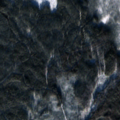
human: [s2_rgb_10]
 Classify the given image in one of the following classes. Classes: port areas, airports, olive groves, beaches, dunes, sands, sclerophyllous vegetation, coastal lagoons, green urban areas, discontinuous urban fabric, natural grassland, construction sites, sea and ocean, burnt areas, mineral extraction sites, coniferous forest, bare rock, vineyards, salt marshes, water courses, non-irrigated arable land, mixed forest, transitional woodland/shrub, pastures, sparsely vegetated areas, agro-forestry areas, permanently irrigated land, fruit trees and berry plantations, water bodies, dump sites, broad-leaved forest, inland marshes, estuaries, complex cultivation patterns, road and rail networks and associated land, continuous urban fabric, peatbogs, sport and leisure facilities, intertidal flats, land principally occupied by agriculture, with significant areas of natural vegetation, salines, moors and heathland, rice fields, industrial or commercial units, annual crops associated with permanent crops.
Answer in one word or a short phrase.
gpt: coniferous forest, transitional woodland/shrub, peatbogs